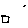
Label: square